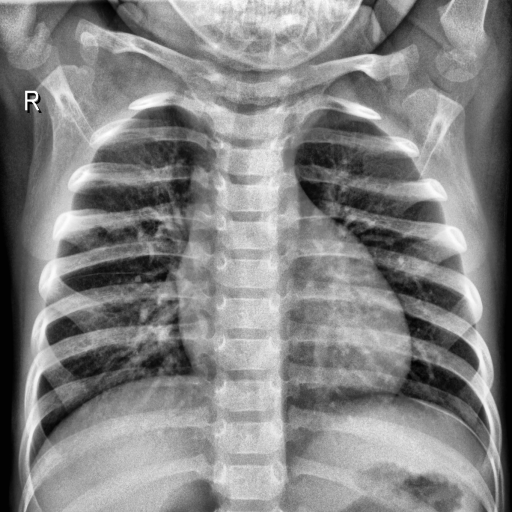
Finding: NORMAL